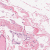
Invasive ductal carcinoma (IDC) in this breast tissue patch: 0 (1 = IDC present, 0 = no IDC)